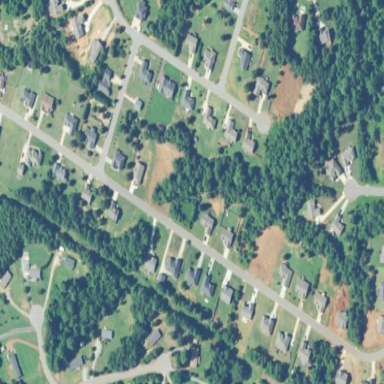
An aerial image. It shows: Residential area within neighborhood.